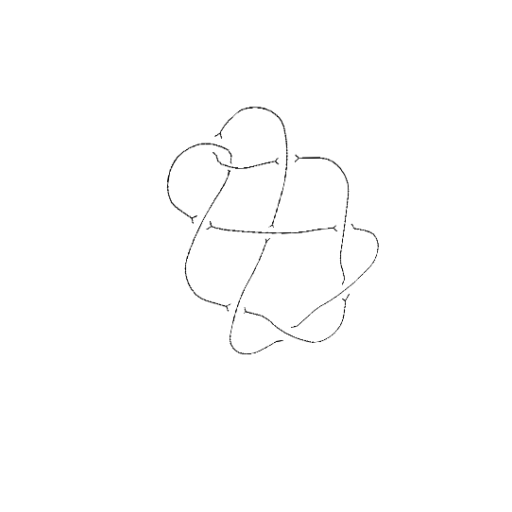
Crossing number: 9